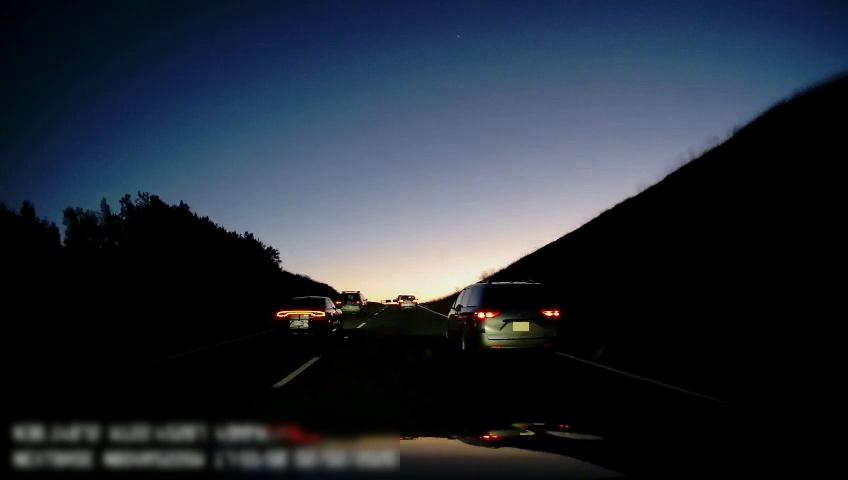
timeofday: Dusk/Dawn/Twilight
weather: Other
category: Drivable Space
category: Vehicles | SUV
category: Vehicles | Car
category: Vehicles | Car
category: Vehicles | Van
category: Lanes | Alternate Lane
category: Lanes | Current Lane
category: Lanes | Alternate Lane